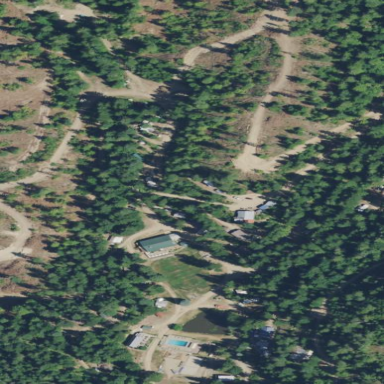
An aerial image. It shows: Campsite designated for tourism.